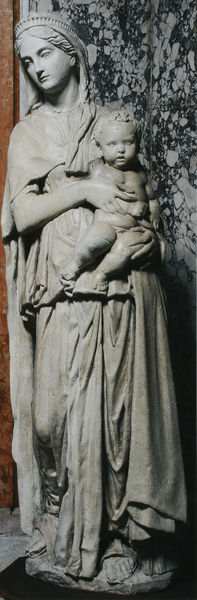
Titel: Madonna mit Kind
Künstler: Donatello
Standort: Padua
Institution: San Gaetano
Schlagwörter: fuß, gott, hand, nackt, umhang, weiß, frau, grau, hintergrund, kleid, marmor, mund, nase, schwarz, dame, gürtel, rot, schleier, tuch, jung, arm, falten, gesicht, halten, präsentation, sockel, stehen, stein, tragen, trauer, bildnis, hände, kirche, figur, gewand, haare, mantel, stehend, stoff, kind, mutter, diadem, krone, locken, skulptur, statue, füße, schuhe, mauer, baby, falte, kopftuch, aufrecht, angelehnt, sandalen, bildhauerei, faltenwurf, kontrapost, plastik, plinthe, junge, knie, zehen, foto, barfuss, offen, knabe, sex, mosaik, altar, kleinkind, christus, jesus, pieta, toga, stark, spielbein, standbein, maria, madonna, mutter gottes, hält, tunika, marie, haltend, standbild, säugling, jesuskind, staute, madonna mit kind, maiesta, gewandfigur, kinf, portärt, jeus, bab, steinhauer, mamarmor